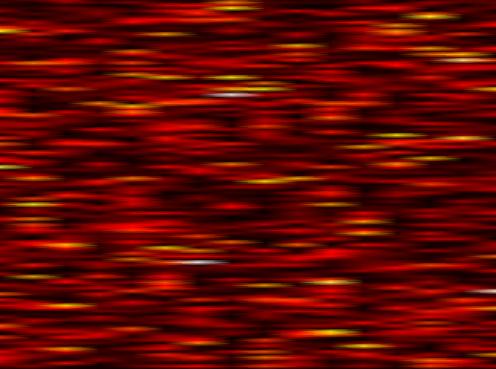
Label: UFMC